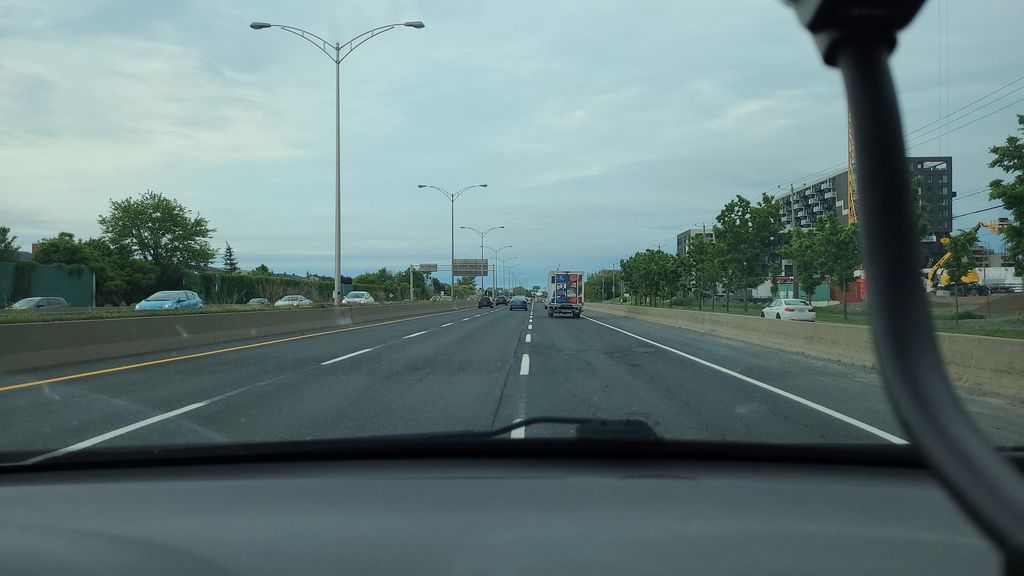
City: montreal